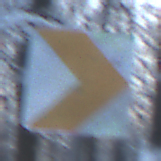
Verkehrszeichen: RichtungstafelnInKurvenKleinLinks
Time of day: MorningAfternoon
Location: Outdoor (Nature)
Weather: Clear
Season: Winter
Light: Natural